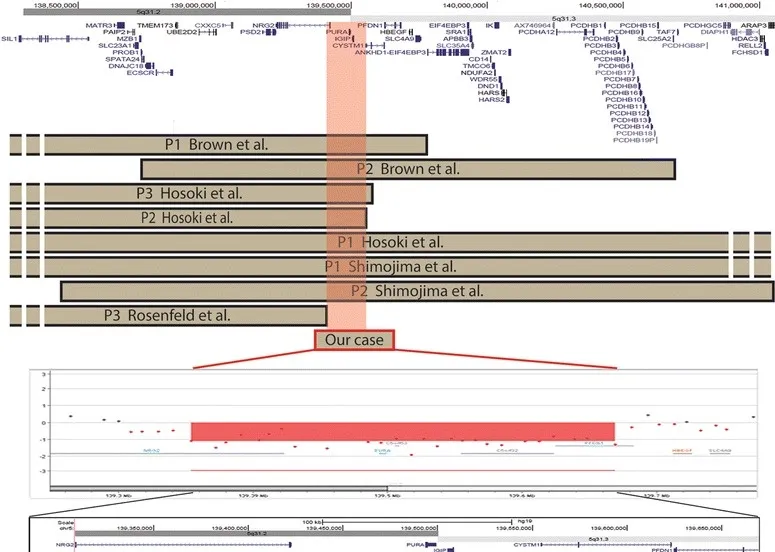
Schematic representation of our patient's deletion compared with previously reported patients. Top. The screenshot spans 2.5 megabases of chromosome 5q13.2-q13.3. UCSC genes (GRCh37/hg19) are shown. Middle. Brown bars indicate de novo deletion of patients reported in the literature that have been characterised by molecular cytogenetics. Our case is represented by a red bar. The light red box indicates the common deleted region of ~101 Kb among patients sharing the 5q31.3 microdeletion syndrome phenotype. Bottom. Magnified view of breakpoint boundaries detected by array-CGH analysis using a 180 k Agilent kit. The deleted regions aligned with the UCSC map (hg19) are shaded in red.
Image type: pathology (immunostaining)